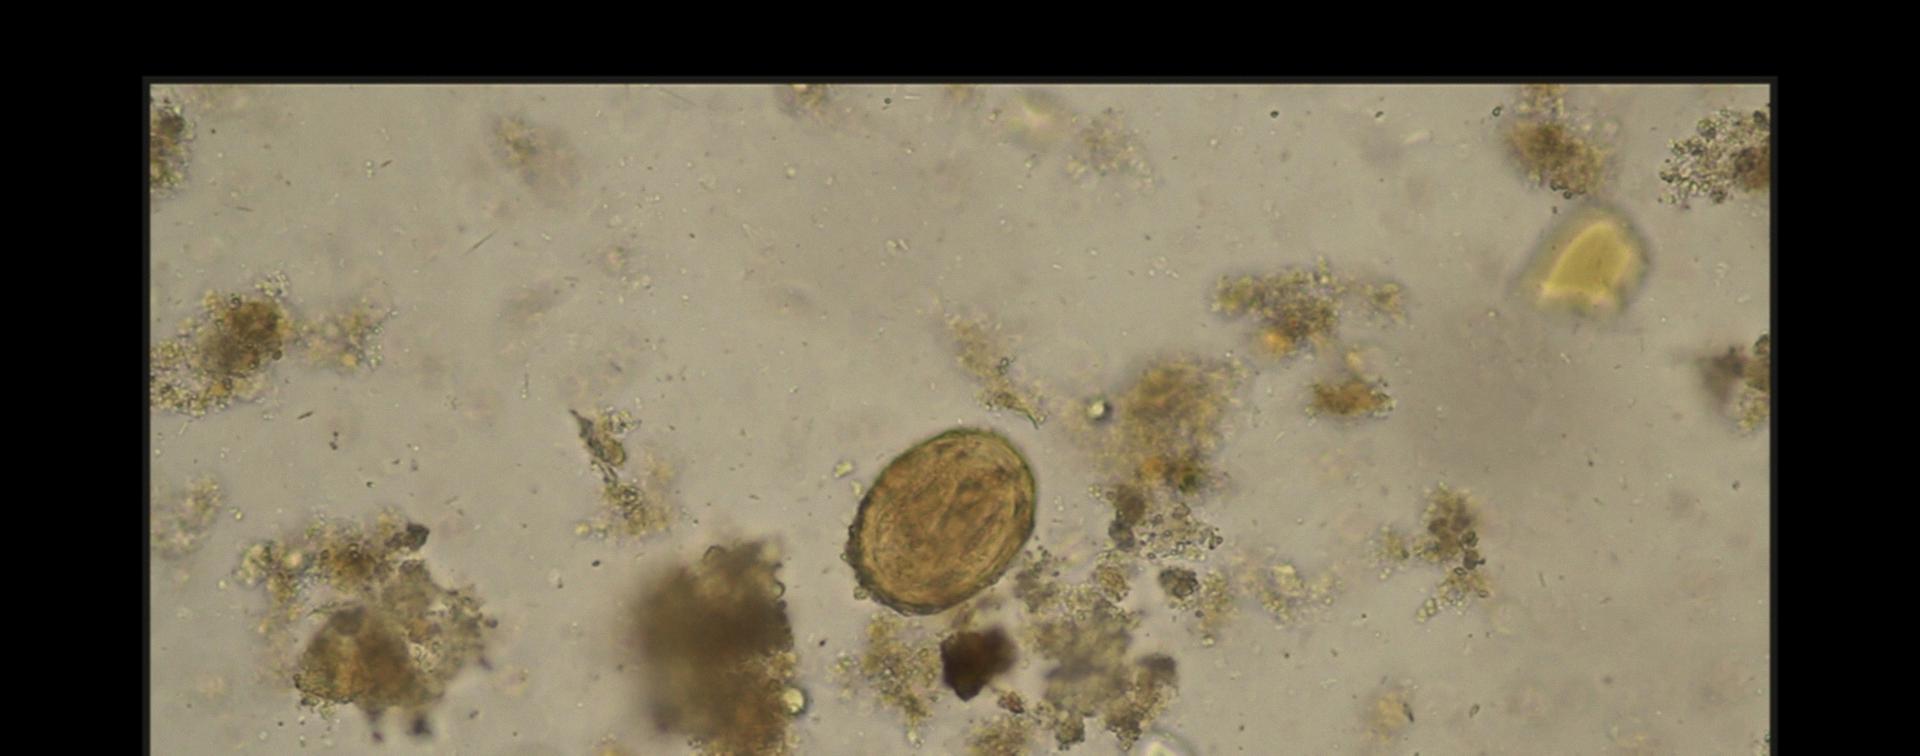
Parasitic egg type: Ascaris lumbricoides